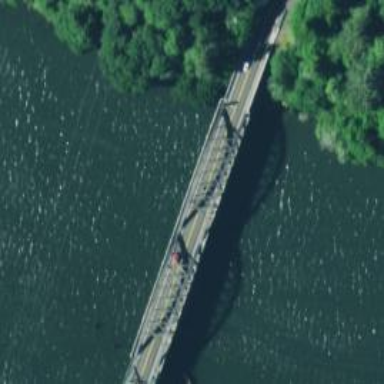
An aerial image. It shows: Bridge with asphalt surface carrying trunk highway.